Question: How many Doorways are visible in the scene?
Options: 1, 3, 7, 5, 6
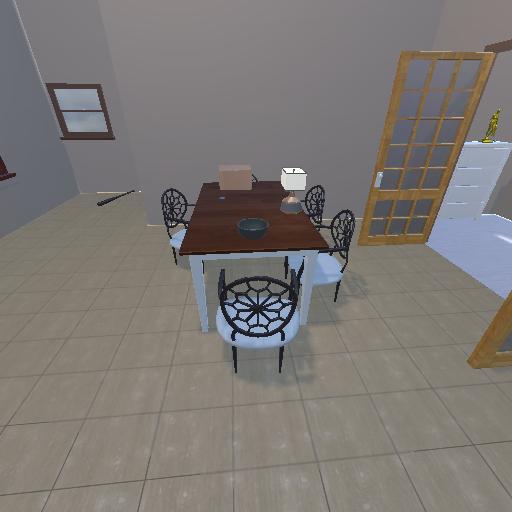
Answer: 1